Field crop: maize
Growth stage: 2
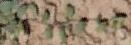
Species: convolvulus